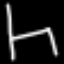
Label: chair